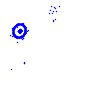
Particle: electron